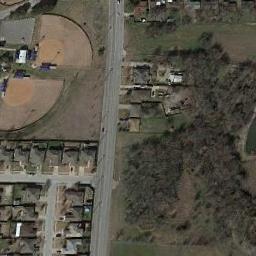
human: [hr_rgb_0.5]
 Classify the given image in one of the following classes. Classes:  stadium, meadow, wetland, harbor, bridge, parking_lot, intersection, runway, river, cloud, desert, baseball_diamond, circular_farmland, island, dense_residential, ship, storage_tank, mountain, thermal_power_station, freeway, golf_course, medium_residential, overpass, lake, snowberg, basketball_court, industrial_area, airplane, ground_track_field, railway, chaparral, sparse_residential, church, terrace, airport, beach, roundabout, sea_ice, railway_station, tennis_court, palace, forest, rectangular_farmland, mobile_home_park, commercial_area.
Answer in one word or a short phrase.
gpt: baseball_diamond